Question: '''
#include "stdafx.h"
typedef unsigned char byte;
typedef unsigned char BYTE;
using namespace System::Runtime::InteropServices;
using namespace System;
public ref class CRsiComBase {
public :
static int ToAsciiHex(BYTE* pToBuf, BYTE* pFromBuf, int iStartingIndex, int iLength);
static int ToAsciiHex(cli::array<byte>^ baToBuf, cli::array<byte>^ baFromBuf, int iStartingIndex, int iLength);
static cli::array<BYTE>^ hexTable = { '0', '1', '2', '3', '4', '5', '6', '7', '8', '9', 'A', 'B', 'C', 'D', 'E', 'F' };
};
int CRsiComBase::ToAsciiHex(BYTE* pToBuf, BYTE* pFromBuf, int iStartingIndex, int iLength)
{
BYTE* pOutBuf = pToBuf;
for (int j = 0; j < iStartingIndex; j++)
{
*pOutBuf++ = pFromBuf[j];
}
for (int i = iStartingIndex; i < iLength; i++) {
BYTE b = pFromBuf[i];
BYTE hb = b >> 4;
BYTE lb = b & 0x0F;
*pOutBuf++ = hexTable[(int)hb];
*pOutBuf++ = hexTable[(int)lb];
}
return static_cast<int>(pOutBuf - pToBuf); // Length of message in pToBuf;
}
int CRsiComBase::ToAsciiHex(cli::array<byte>^ baToBuf, cli::array<byte>^ baFromBuf, int iStartingIndex, int iLength) {
int iRtn = 0;
int fromLength = sizeof(baFromBuf);
IntPtr pFromBuf = Marshal::AllocHGlobal(fromLength);
Marshal::Copy(baFromBuf, 0, pFromBuf, fromLength);
BYTE* pbFromBuf = (BYTE*)pFromBuf.ToPointer();
int toLength = sizeof(baToBuf);
BYTE* pbToBuf = new BYTE[toLength];
iRtn = ToAsciiHex(pbToBuf, pbFromBuf, iStartingIndex, iLength);
Marshal::Copy(static_cast<IntPtr>(pbToBuf), baToBuf, 0, iLength * 2);
Marshal::FreeHGlobal(pFromBuf);
delete[] pbToBuf;
return iRtn;
}
int main(array<System::String ^> ^args)
{
Console::WriteLine(L"Hello World");
cli::array<byte>^ fromArray = gcnew cli::array<byte>(8);
fromArray[0] = 1;
fromArray[1] = 2;
fromArray[2] = 3;
fromArray[3] = 4;
fromArray[4] = 5;
fromArray[5] = 6;
fromArray[6] = 7;
fromArray[7] = 8;
cli::array<byte>^ toArray = gcnew cli::array<byte>(16);
CRsiComBase::ToAsciiHex(toArray, fromArray, 0, 8);
Console::WriteLine(L"{0}", toArray[0]);
Console::WriteLine(L"{0}", toArray[1]);
Console::WriteLine(L"{0}", toArray[2]);
Console::WriteLine(L"{0}", toArray[3]);
Console::WriteLine(L"{0}", toArray[4]);
Console::WriteLine(L"{0}", toArray[5]);
Console::WriteLine(L"{0}", toArray[6]);
Console::WriteLine(L"{0}", toArray[7]);
return 0;
}
'''
For the above code i am getting error
In the above code i am trying to convert Byte to AsciiHex .
I am not able to figure why delete is causing Heap corruption ?
If i remove delete it will cause exceptions at later part
I am getting error at "delete[] pbToBuf"; line ! please help me by pointing what i am doing wrong :(
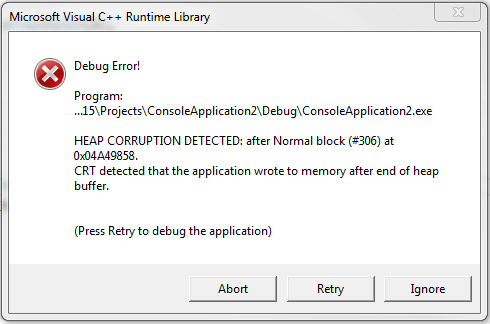
Answer: sizeof paToBuf ist not the size of the array.
Use the method Length to get the logical size of the array.